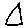
Label: triangle